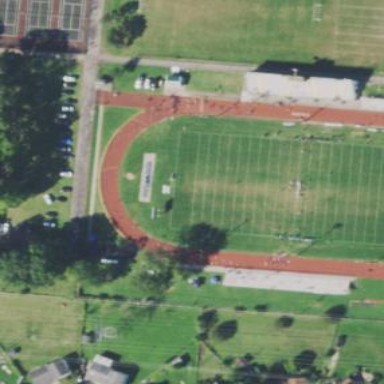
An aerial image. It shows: Pitch for American football.